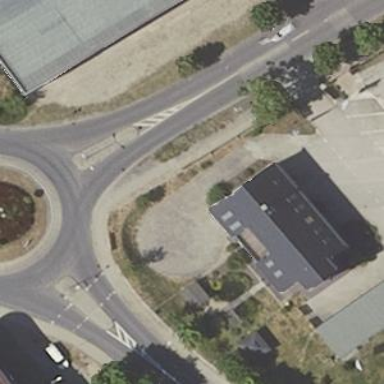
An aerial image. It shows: Building used as car repair shop.